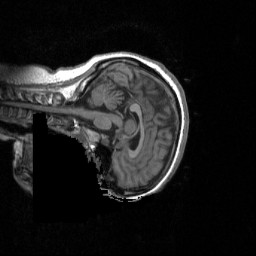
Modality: T1w
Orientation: sagittal